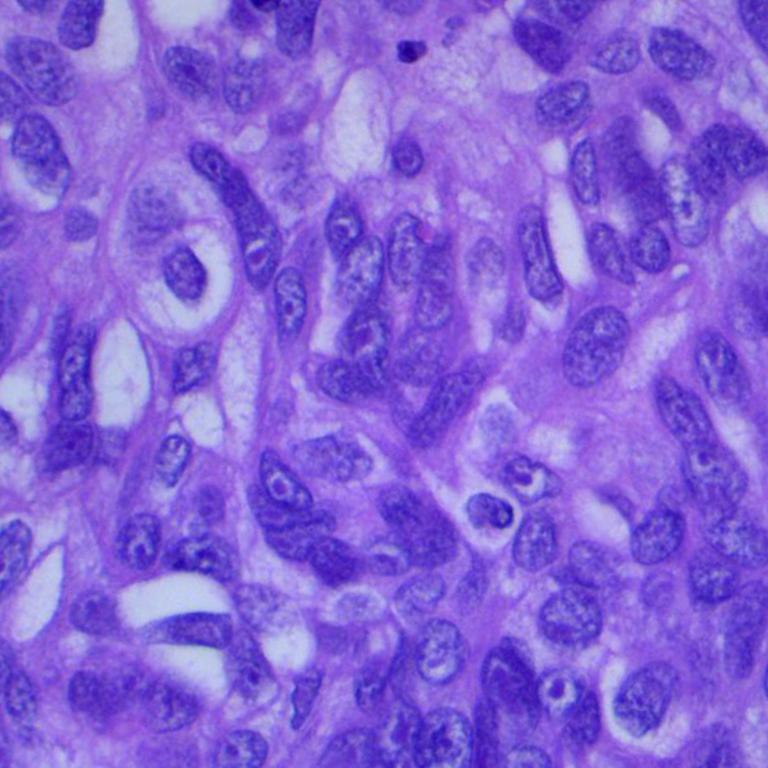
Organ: lung
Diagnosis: squamous carcinomas